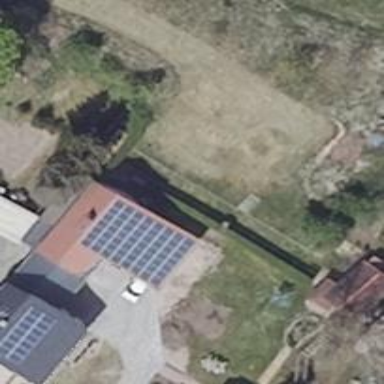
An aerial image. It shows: Solar photovoltaic panel generator producing electricity as small installation.